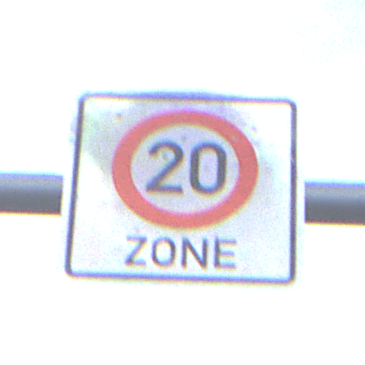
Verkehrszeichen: BeginnZone20
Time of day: Midday
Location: Outdoor (Nature)
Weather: PartlyCloudy
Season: NotSpecified
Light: Natural